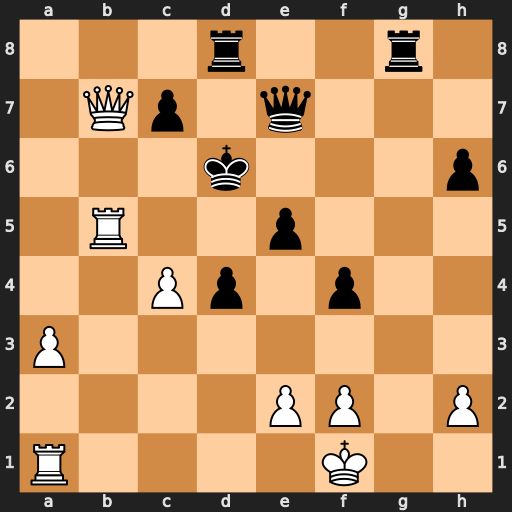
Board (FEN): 3r2r1/1Qp1q3/3k3p/1R2p3/2Pp1p2/P7/4PP1P/R4K2
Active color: w
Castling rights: -
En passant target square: -
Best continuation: Qd5#